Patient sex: F
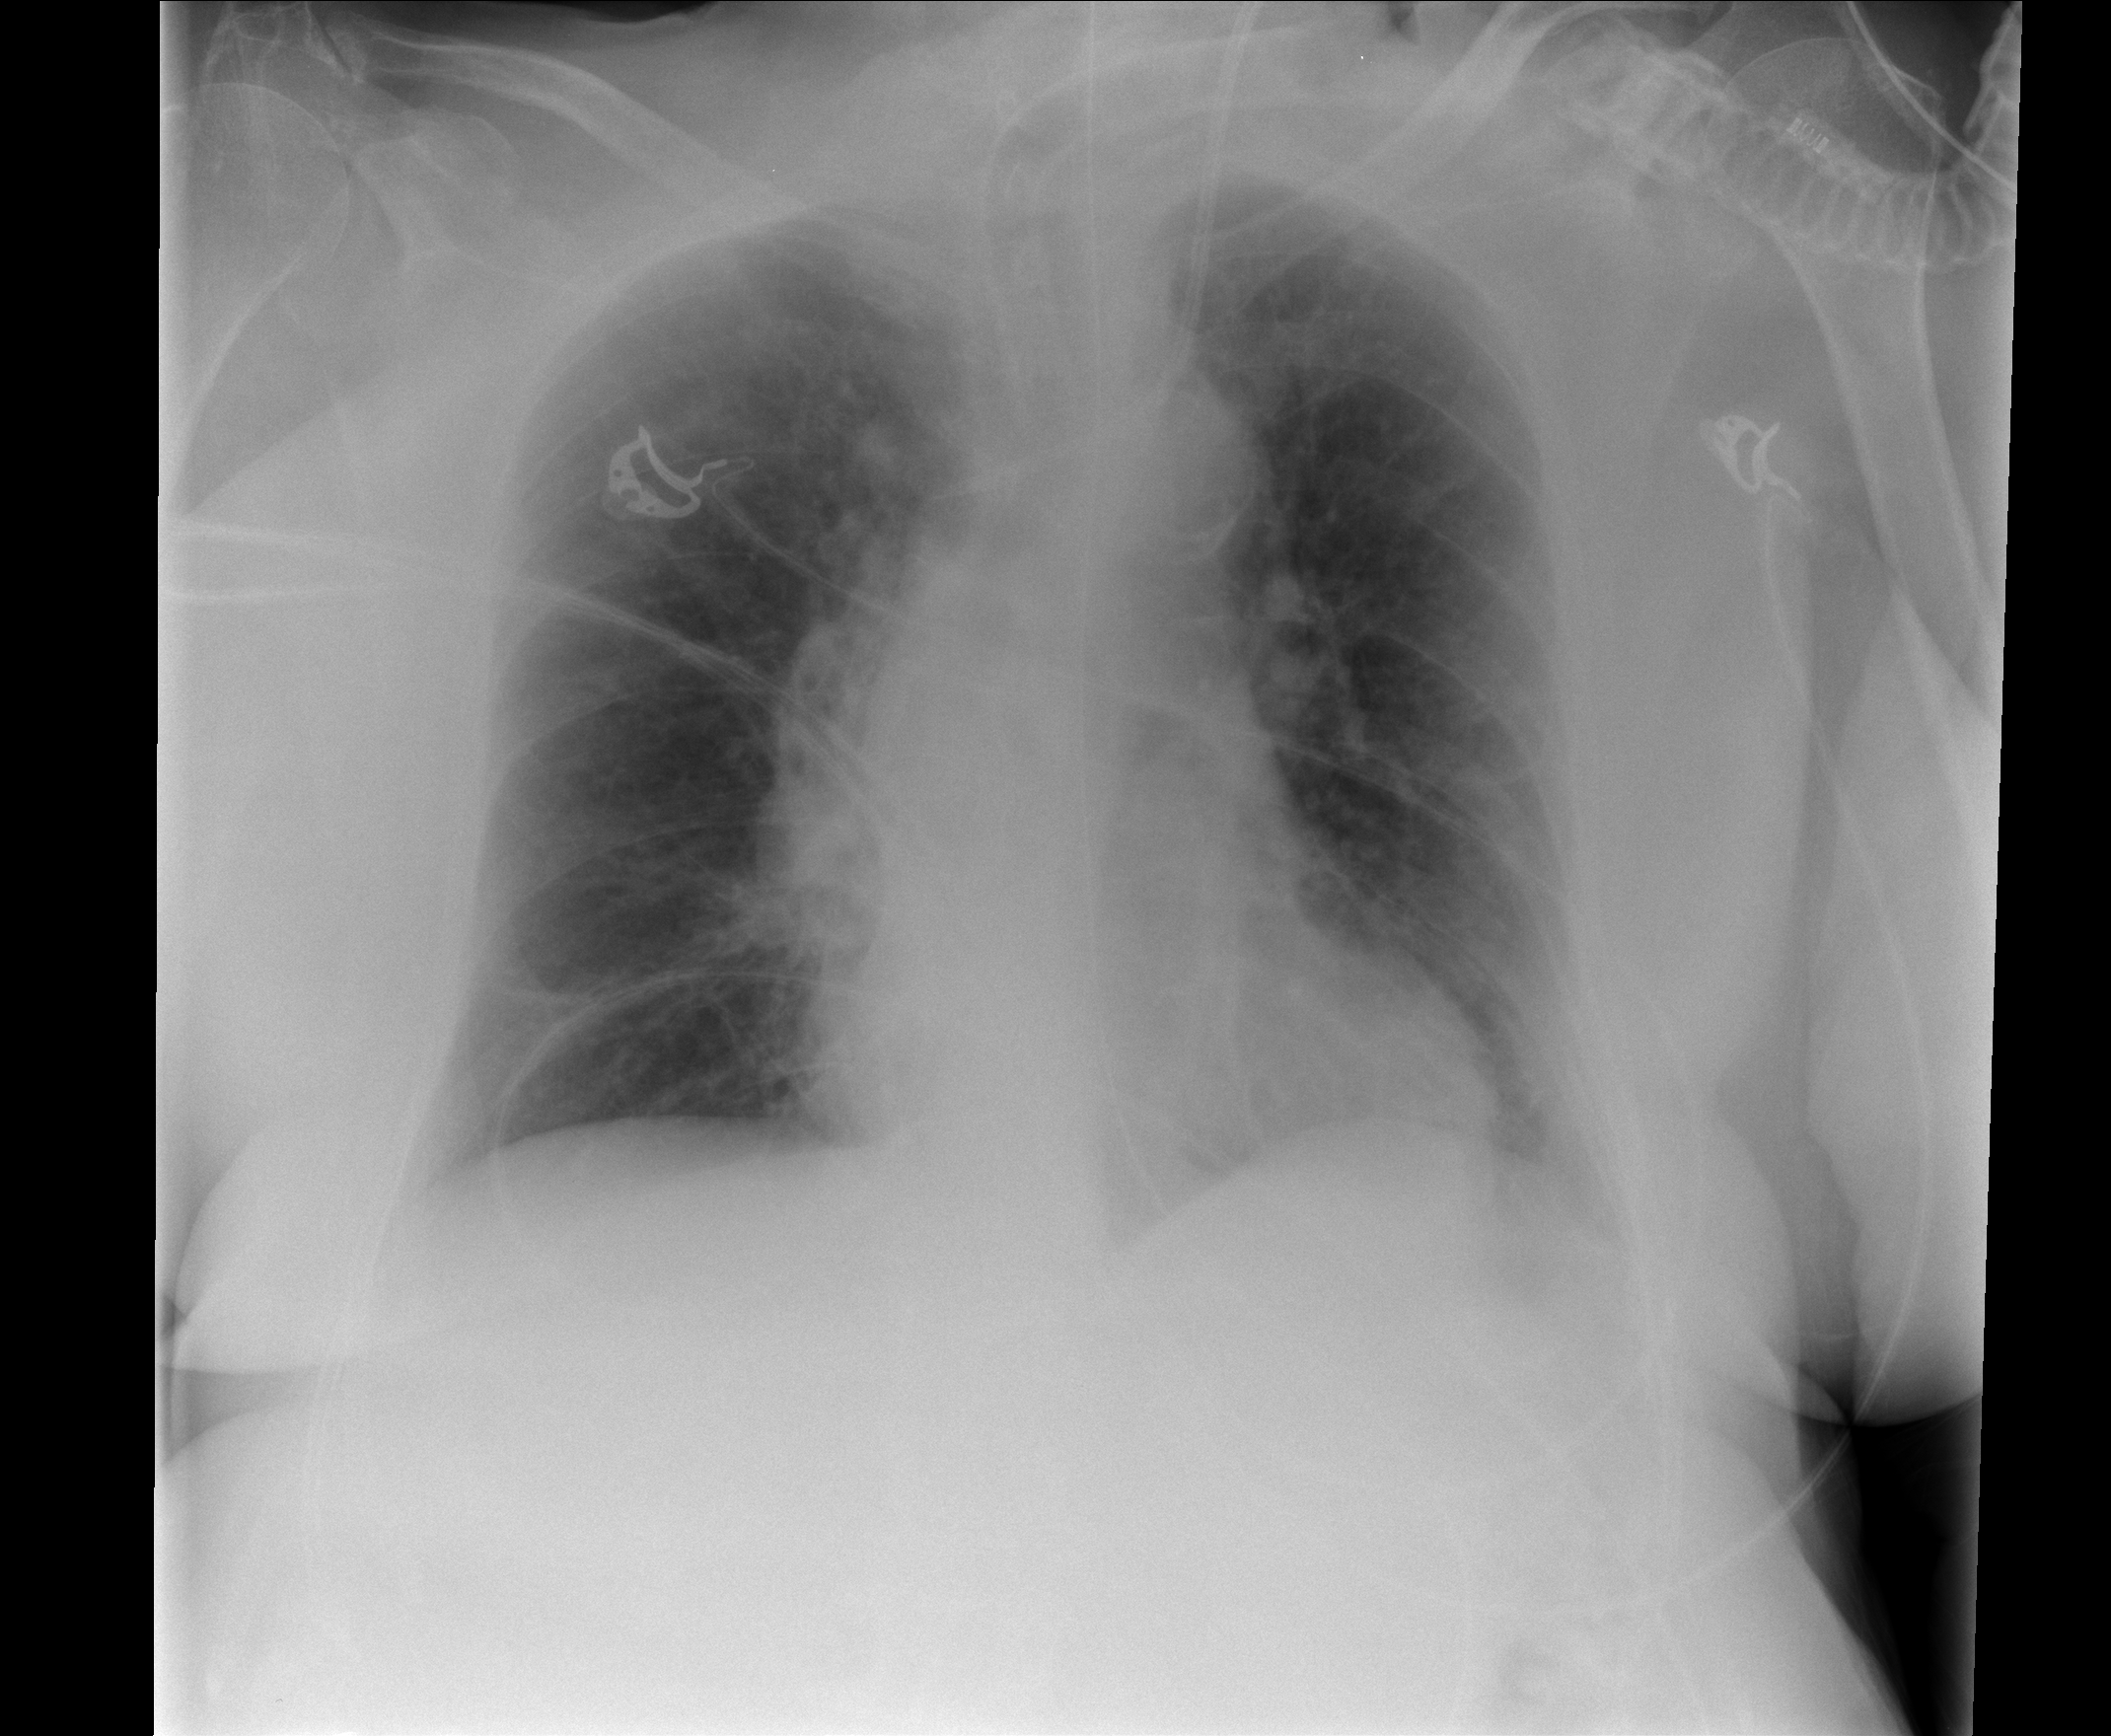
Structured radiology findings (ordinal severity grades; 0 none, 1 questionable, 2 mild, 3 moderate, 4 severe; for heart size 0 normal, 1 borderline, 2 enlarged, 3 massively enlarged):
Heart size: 0
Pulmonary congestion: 0
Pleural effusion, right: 0
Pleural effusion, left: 0
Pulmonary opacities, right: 0
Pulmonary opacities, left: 0
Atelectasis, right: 0
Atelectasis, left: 2